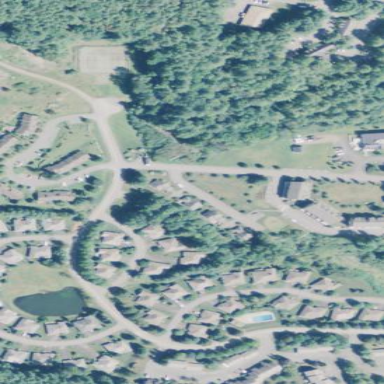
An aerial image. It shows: Condominium within residential area.